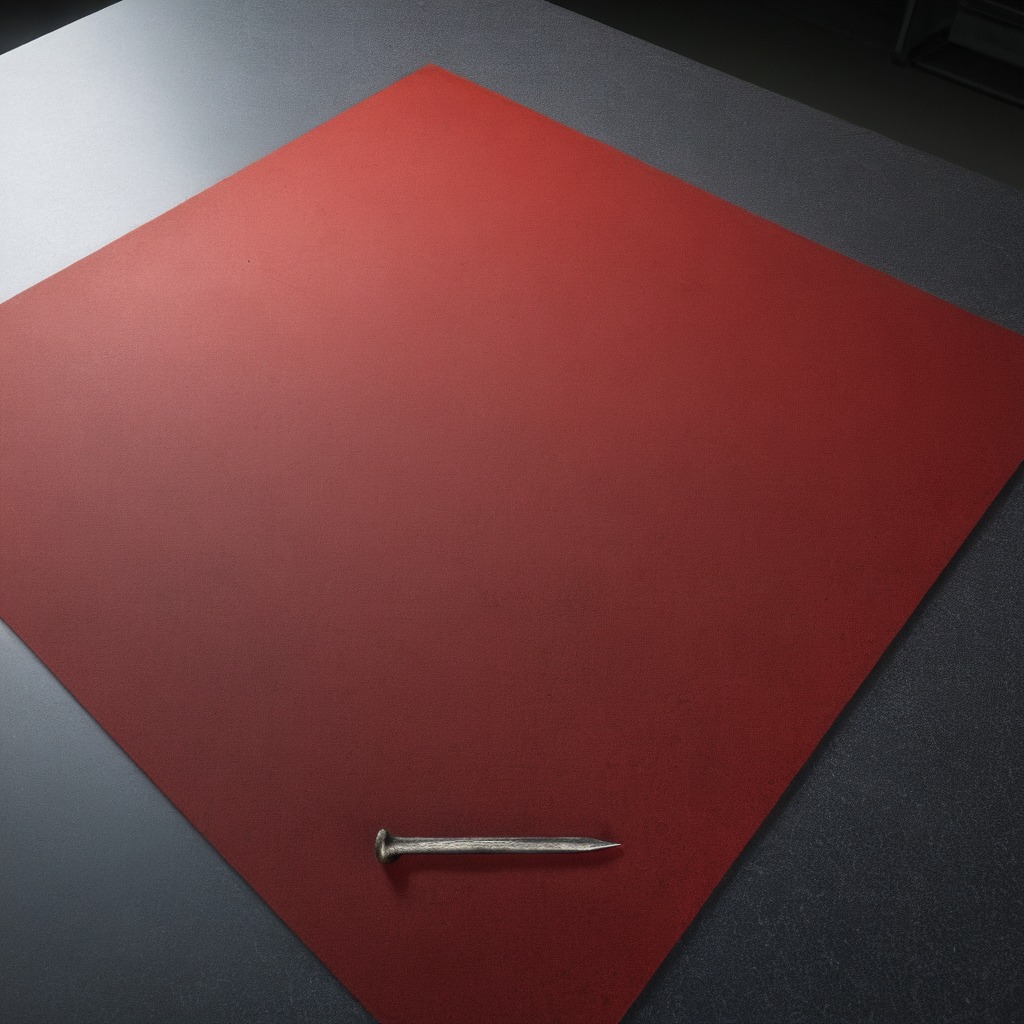
An iron nail is lying on the clean granite tabletop covered with a red rubber mat inside a workshop under bright overhead lighting crisp shadows high clarity worn but beneath the mat